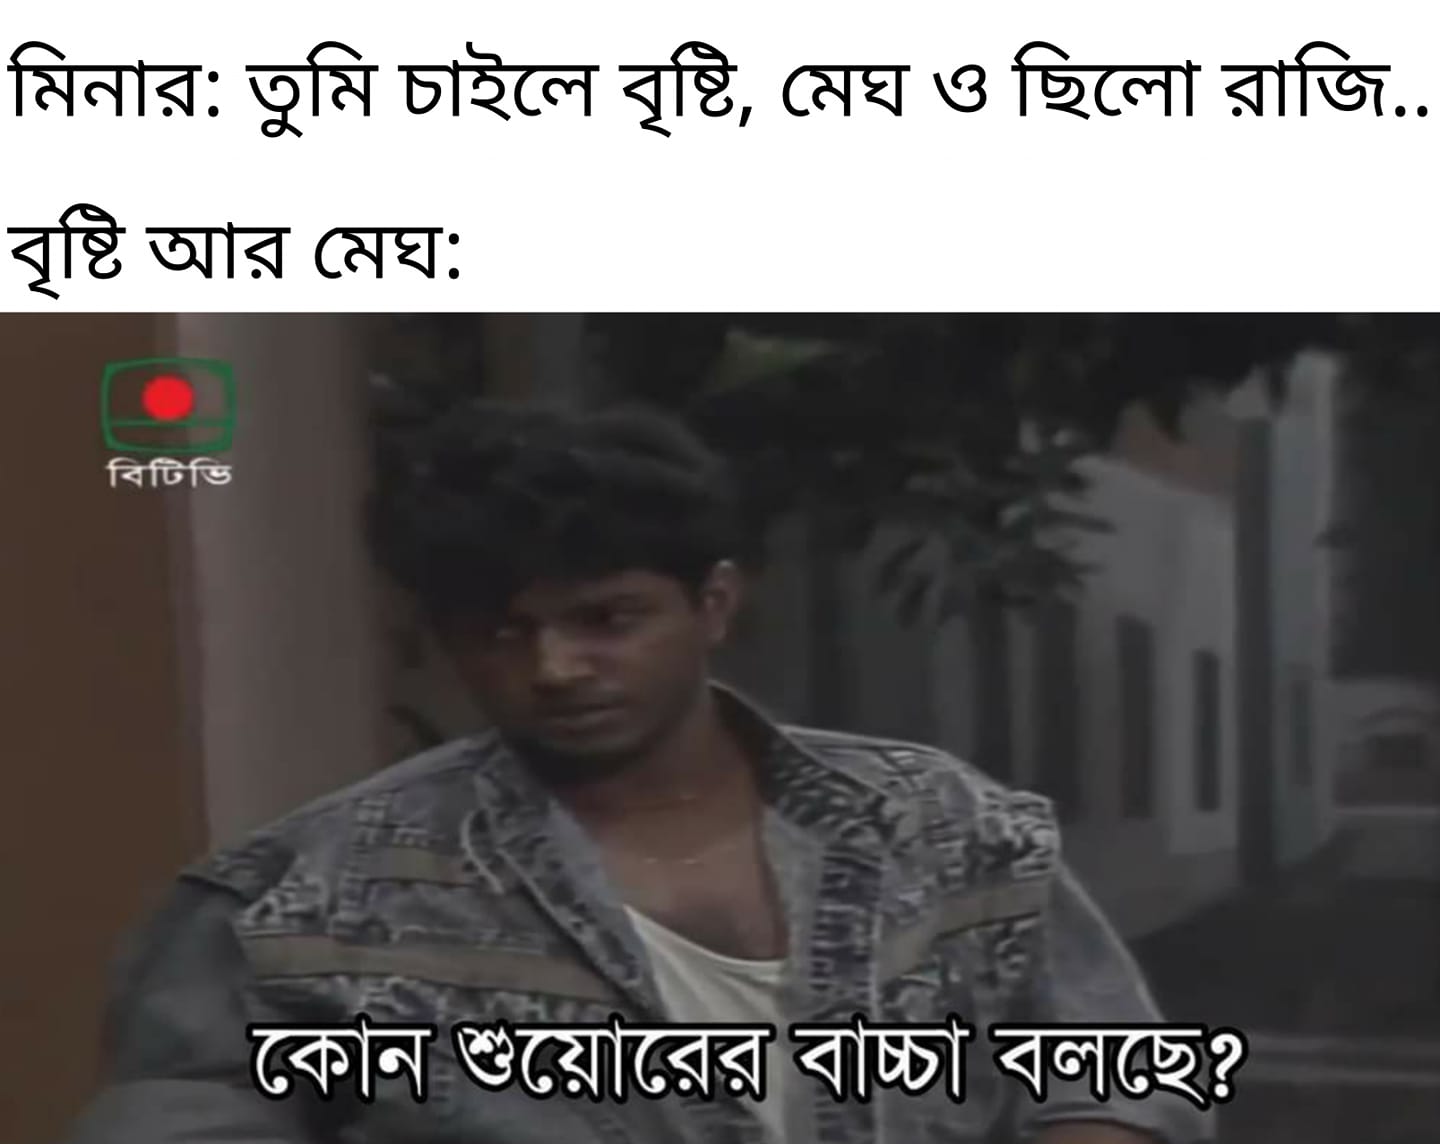
Caption: মিনার:  তুমি চাইলে বৃষ্টি , মেঘ ও ছিলো রাজি ...    বৃষ্টি আর মেঘ:     কোন শুয়োরের বাচ্চা বলছে ?
Label: non-hate